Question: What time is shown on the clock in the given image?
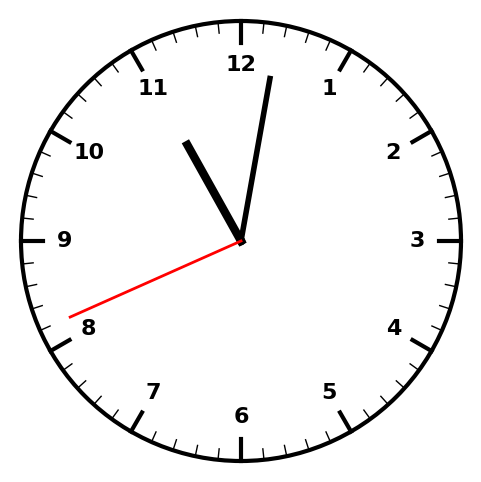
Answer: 11:01:41